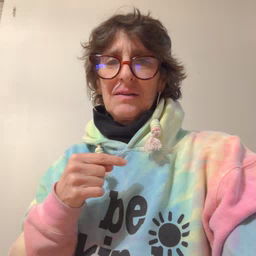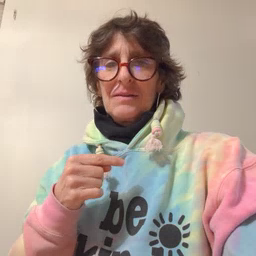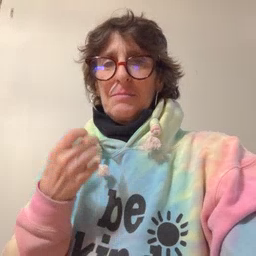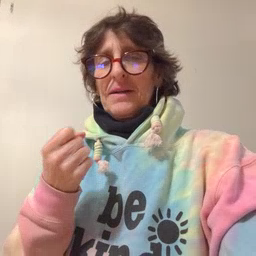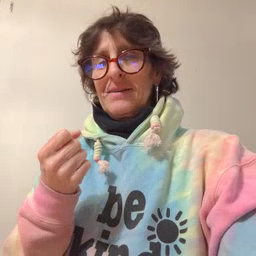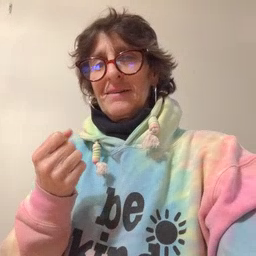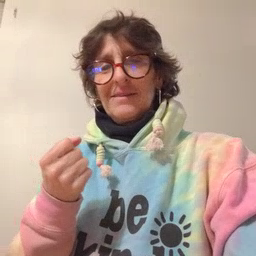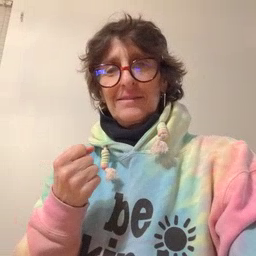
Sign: milk